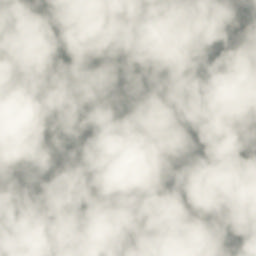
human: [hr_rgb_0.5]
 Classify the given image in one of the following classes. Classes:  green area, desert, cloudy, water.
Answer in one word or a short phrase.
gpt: cloudy